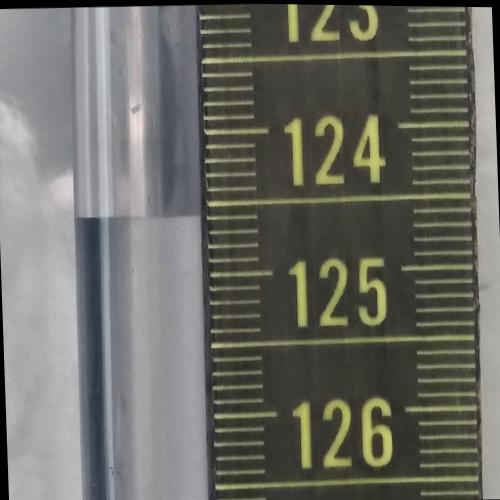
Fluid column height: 124.6 cm